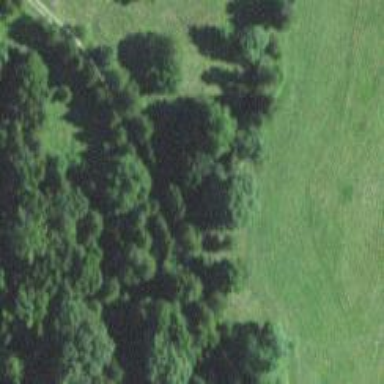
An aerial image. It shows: Mixed woodland area with variety of leaf types and cycles.